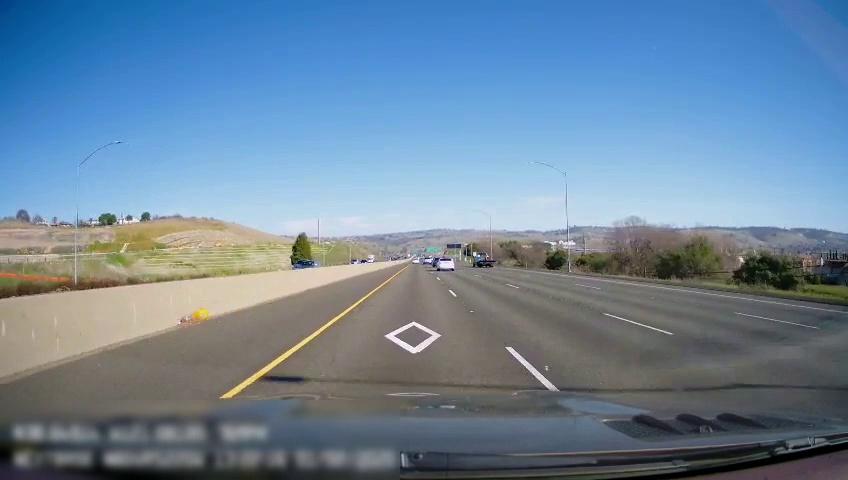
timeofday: Day
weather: Sunny
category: Drivable Space
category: Vehicles | Car
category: Vehicles | Car
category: Vehicles | Car
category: Vehicles | Other LV
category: Lanes | Current Lane
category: Lanes | Current Lane
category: Lanes | Alternate Lane
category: Lanes | Alternate Lane
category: Lanes | Alternate Lane